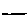
Label: line